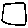
Label: square